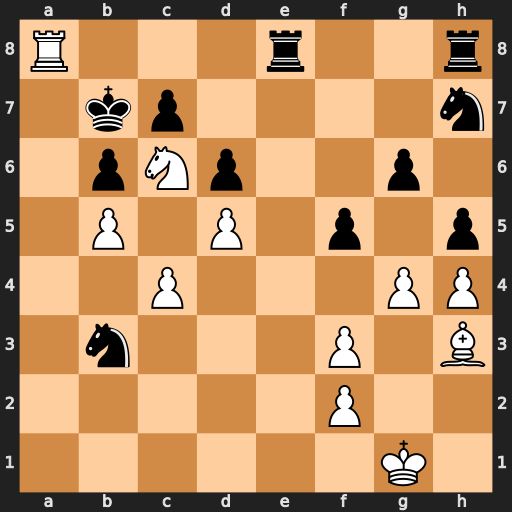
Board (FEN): R3r2r/1kp4n/1pNp2p1/1P1P1p1p/2P3PP/1n3P1B/5P2/6K1
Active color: w
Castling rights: -
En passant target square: -
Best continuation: Ra7+ Kc8 gxf5 g5 f6+ g4 fxg4